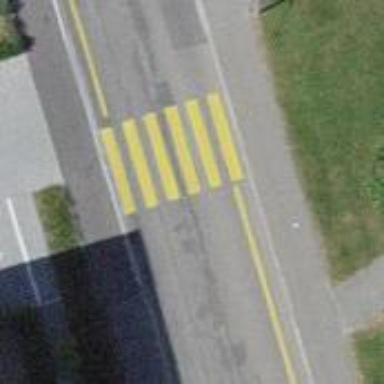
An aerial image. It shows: Pedestrian crossing with zebra markings on footway.